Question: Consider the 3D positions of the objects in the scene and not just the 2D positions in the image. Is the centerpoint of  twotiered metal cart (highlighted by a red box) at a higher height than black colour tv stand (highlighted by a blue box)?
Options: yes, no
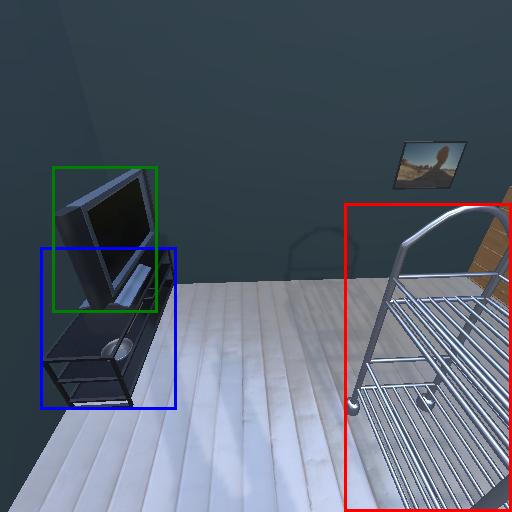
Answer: yes